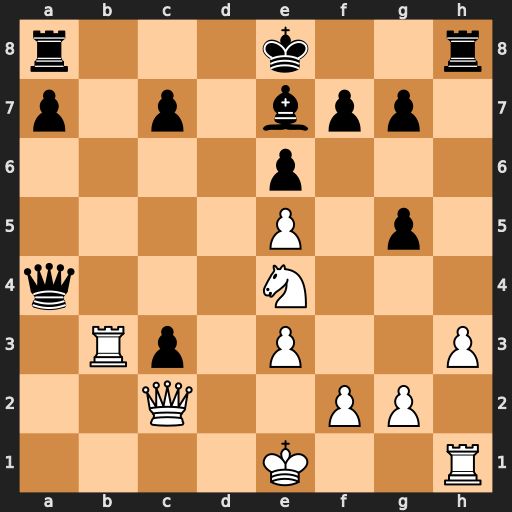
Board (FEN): r3k2r/p1p1bpp1/4p3/4P1p1/q3N3/1Rp1P2P/2Q2PP1/4K2R
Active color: w
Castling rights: Kkq
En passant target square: -
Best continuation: Rb8+ Rxb8 Qxa4+